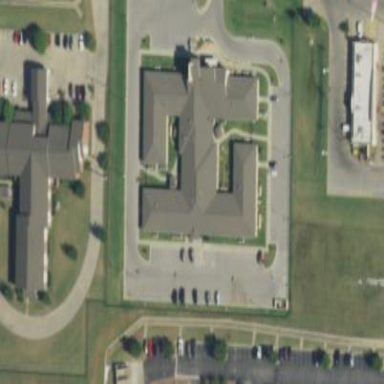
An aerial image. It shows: Building.